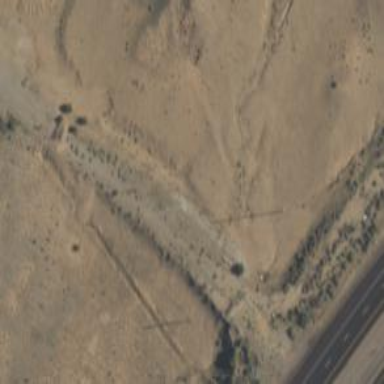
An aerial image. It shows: Abandoned road.